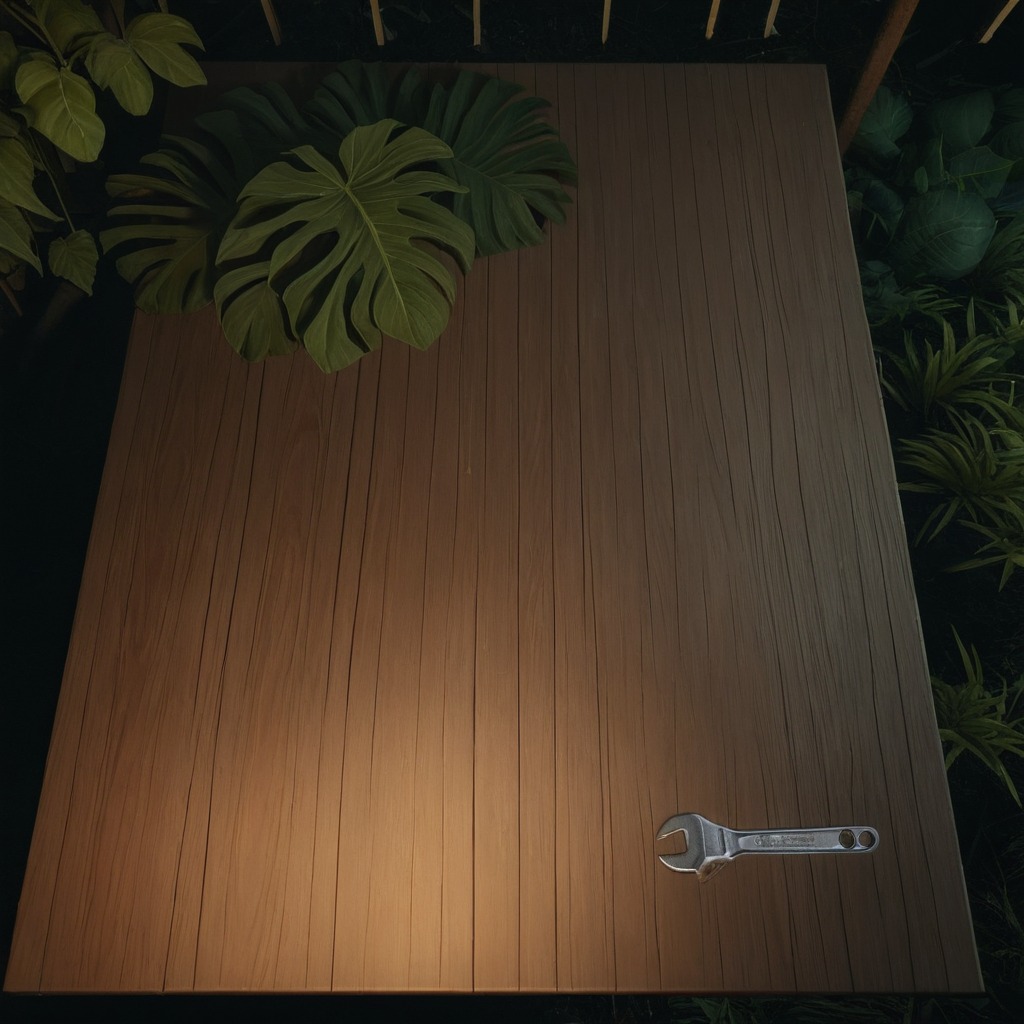
A wrench is lying on a wooden table inside a jungle field workshop tent at night.